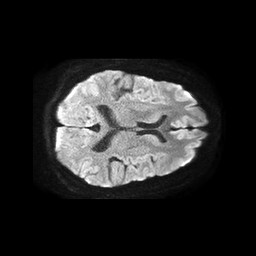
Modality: TRACE
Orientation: axial
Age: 46
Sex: female
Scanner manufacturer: philips
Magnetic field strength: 1.5 T
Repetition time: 4.6 s
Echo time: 0.09059 s